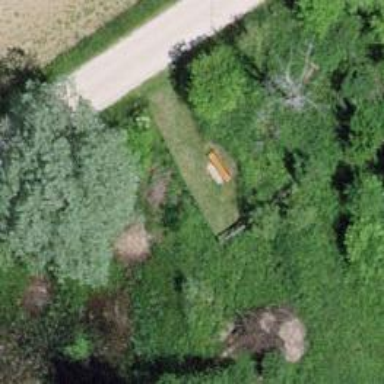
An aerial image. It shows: Bench for seating.